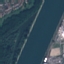
Land use / land cover: River